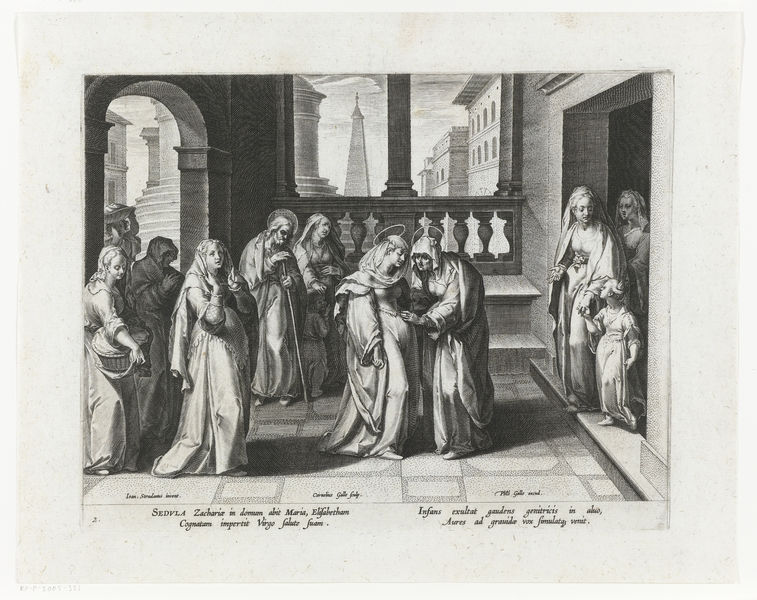
Titel: Visitatie
Künstler: Cornelis (I) Galle
Standort: Amsterdam
Institution: Rijksmuseum
Schlagwörter: gott, mann, frauen, menschen, hintergrund, zeichnung, gebäude, architektur, bild, boden, gewänder, kind, stock, holzschnitt, bogen, treppe, korb, schwanger, tor, torbogen, balustrade, druck, lithographie, gravur, heiligenschein, obelisk, elisabeth, heilige, maria, anna, heimsuchung, ätzradierung, simeon, a, schawnger